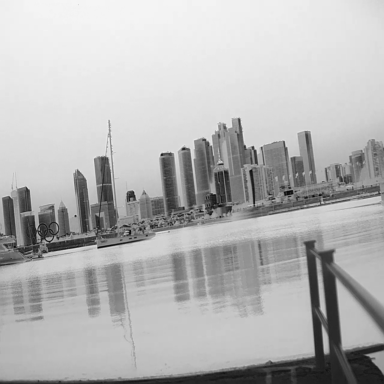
There are two sailboats in the infrared image.